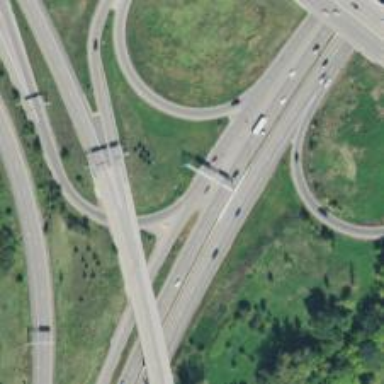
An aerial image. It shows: Motorway junction.